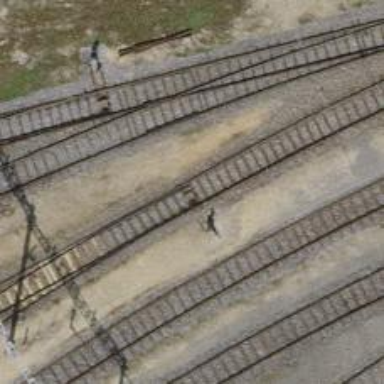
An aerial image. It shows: Railway switch.